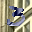
Label: 3